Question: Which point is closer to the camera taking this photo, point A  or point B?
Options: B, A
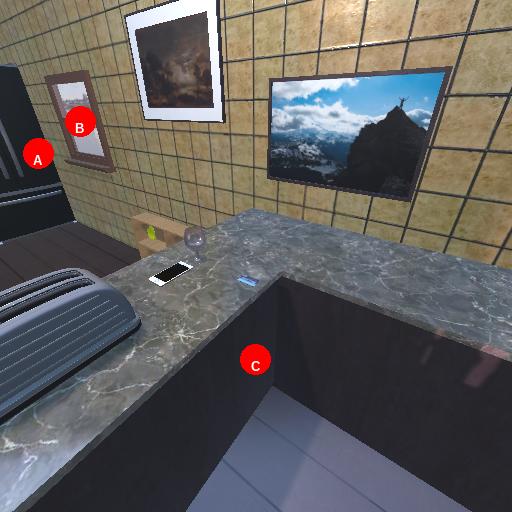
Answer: B